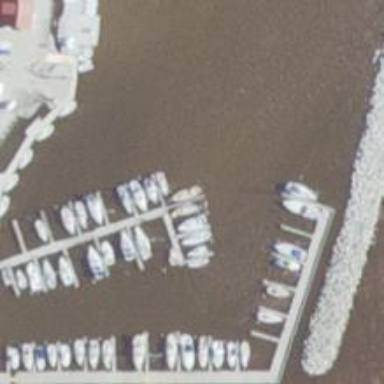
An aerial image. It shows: Man-made dock.